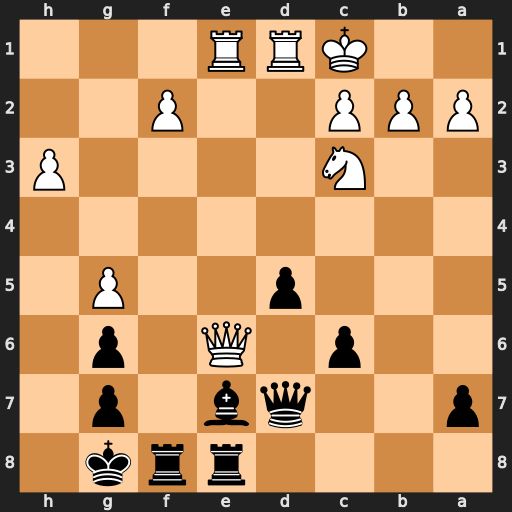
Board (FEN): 4rrk1/p2qb1p1/2p1Q1p1/3p2P1/8/2N4P/PPP2P2/2KRR3
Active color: b
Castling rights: -
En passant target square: -
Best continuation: Qxe6 Rxe6 Bxg5+ Kb1 Rxe6